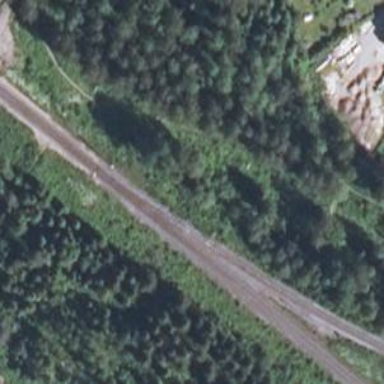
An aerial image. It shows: Wedge used for railway derailment.